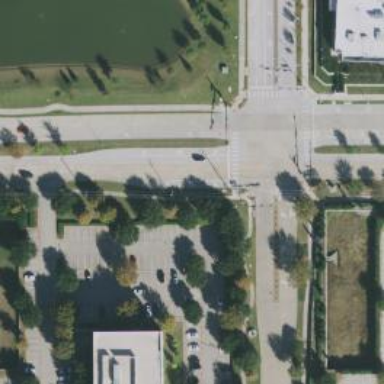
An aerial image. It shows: Secondary road with separate sidewalk.